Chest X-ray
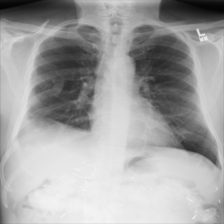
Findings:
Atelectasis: negative
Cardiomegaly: negative
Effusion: negative
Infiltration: negative
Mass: negative
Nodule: negative
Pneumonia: negative
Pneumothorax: negative
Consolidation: negative
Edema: negative
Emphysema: negative
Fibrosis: negative
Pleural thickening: negative
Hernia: negative